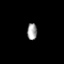
Tissue: lung
Cell type: Epithelial cells
Senescence score: 0.2399
Nuclear area (px): 160
Mean DAPI intensity: 161.113